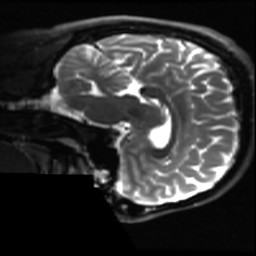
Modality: T2w
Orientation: sagittal
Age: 21
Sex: male
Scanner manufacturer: ge
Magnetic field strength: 3 T
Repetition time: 8.947 s
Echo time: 0.09798 s